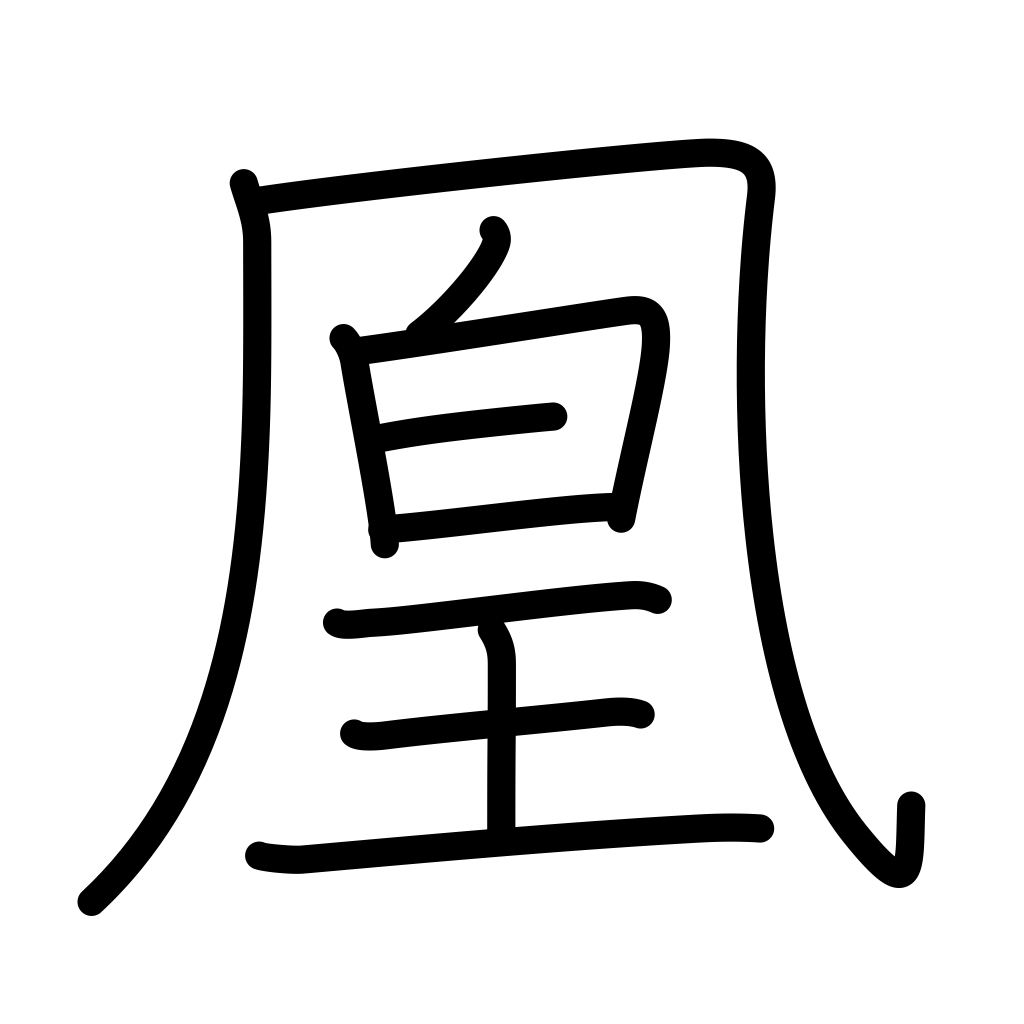
Meaning: female phoenix bird